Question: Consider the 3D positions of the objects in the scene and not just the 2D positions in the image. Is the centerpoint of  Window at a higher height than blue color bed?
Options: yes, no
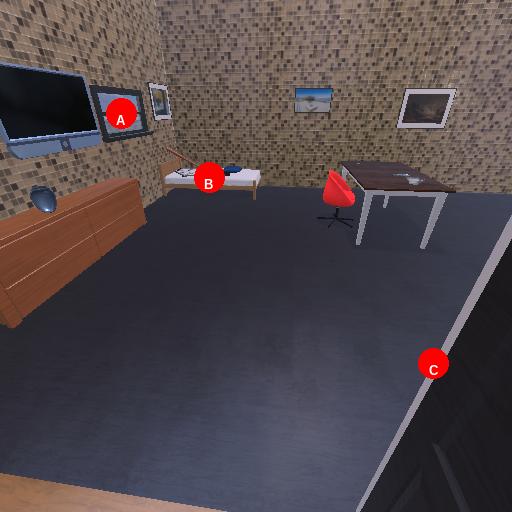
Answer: yes